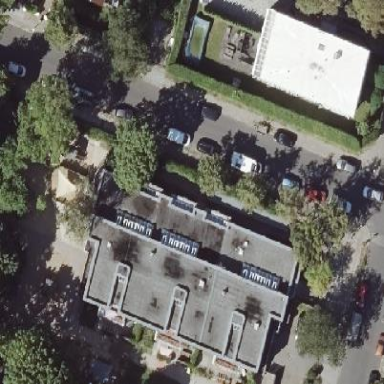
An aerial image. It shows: Kindergarten building.